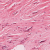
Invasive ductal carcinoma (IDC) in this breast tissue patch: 1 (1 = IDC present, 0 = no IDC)